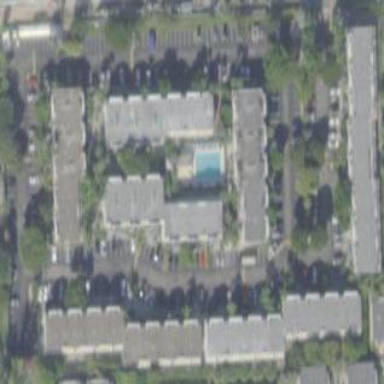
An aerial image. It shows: Residential area with apartments.